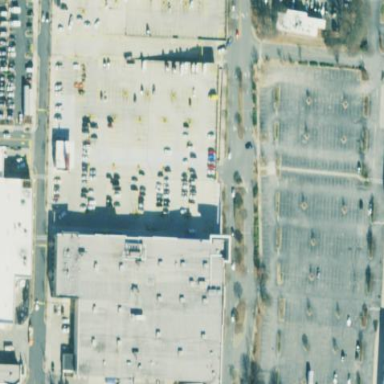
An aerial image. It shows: Multi-storey parking facility.